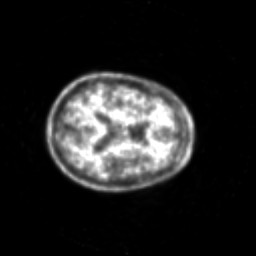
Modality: PET
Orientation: axial
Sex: female
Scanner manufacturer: siemens